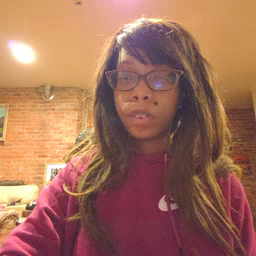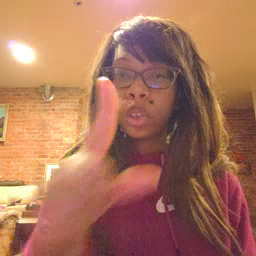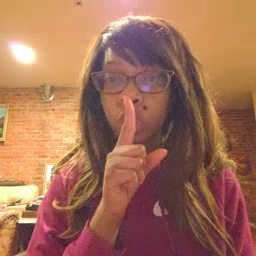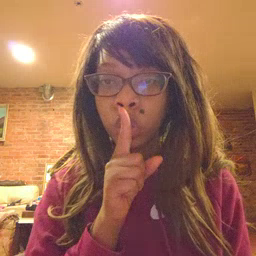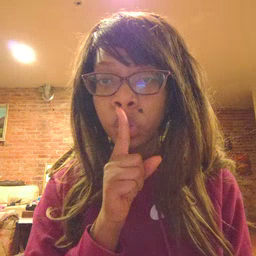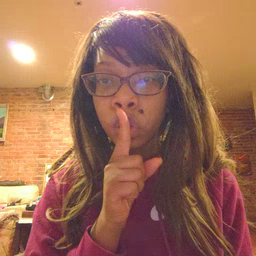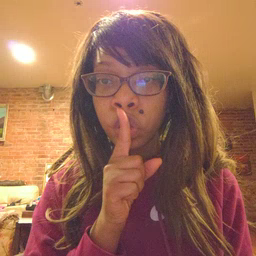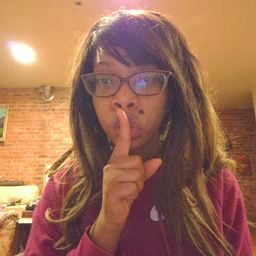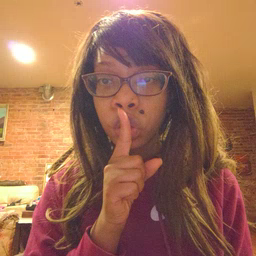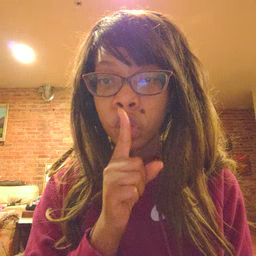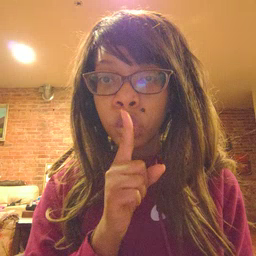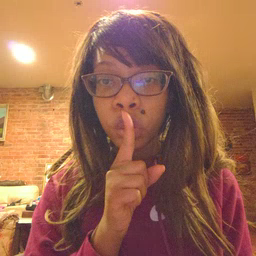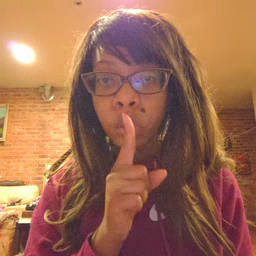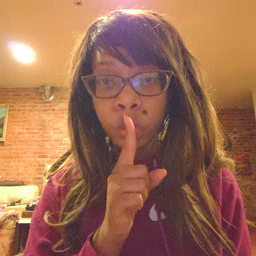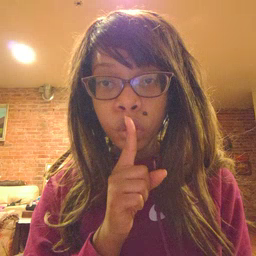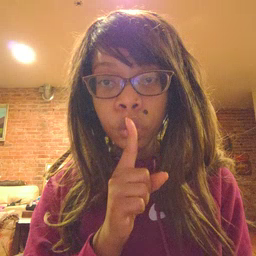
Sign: shhh